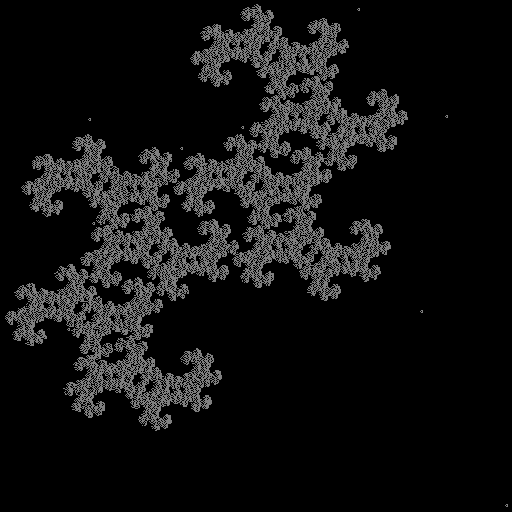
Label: dragon_curve